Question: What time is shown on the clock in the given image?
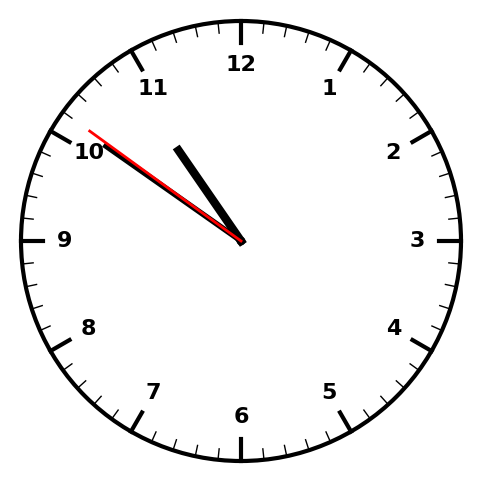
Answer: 10:50:51